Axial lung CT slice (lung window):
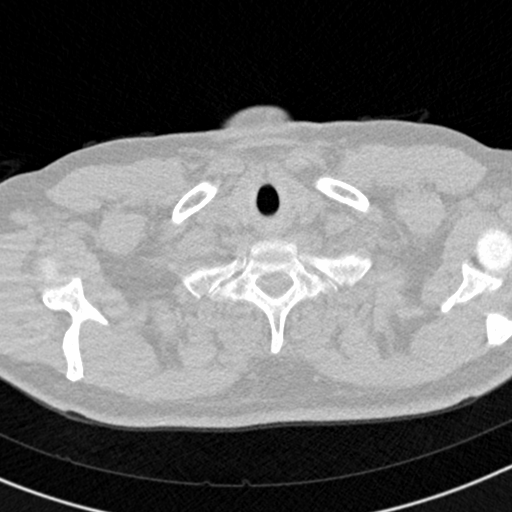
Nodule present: no